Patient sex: M
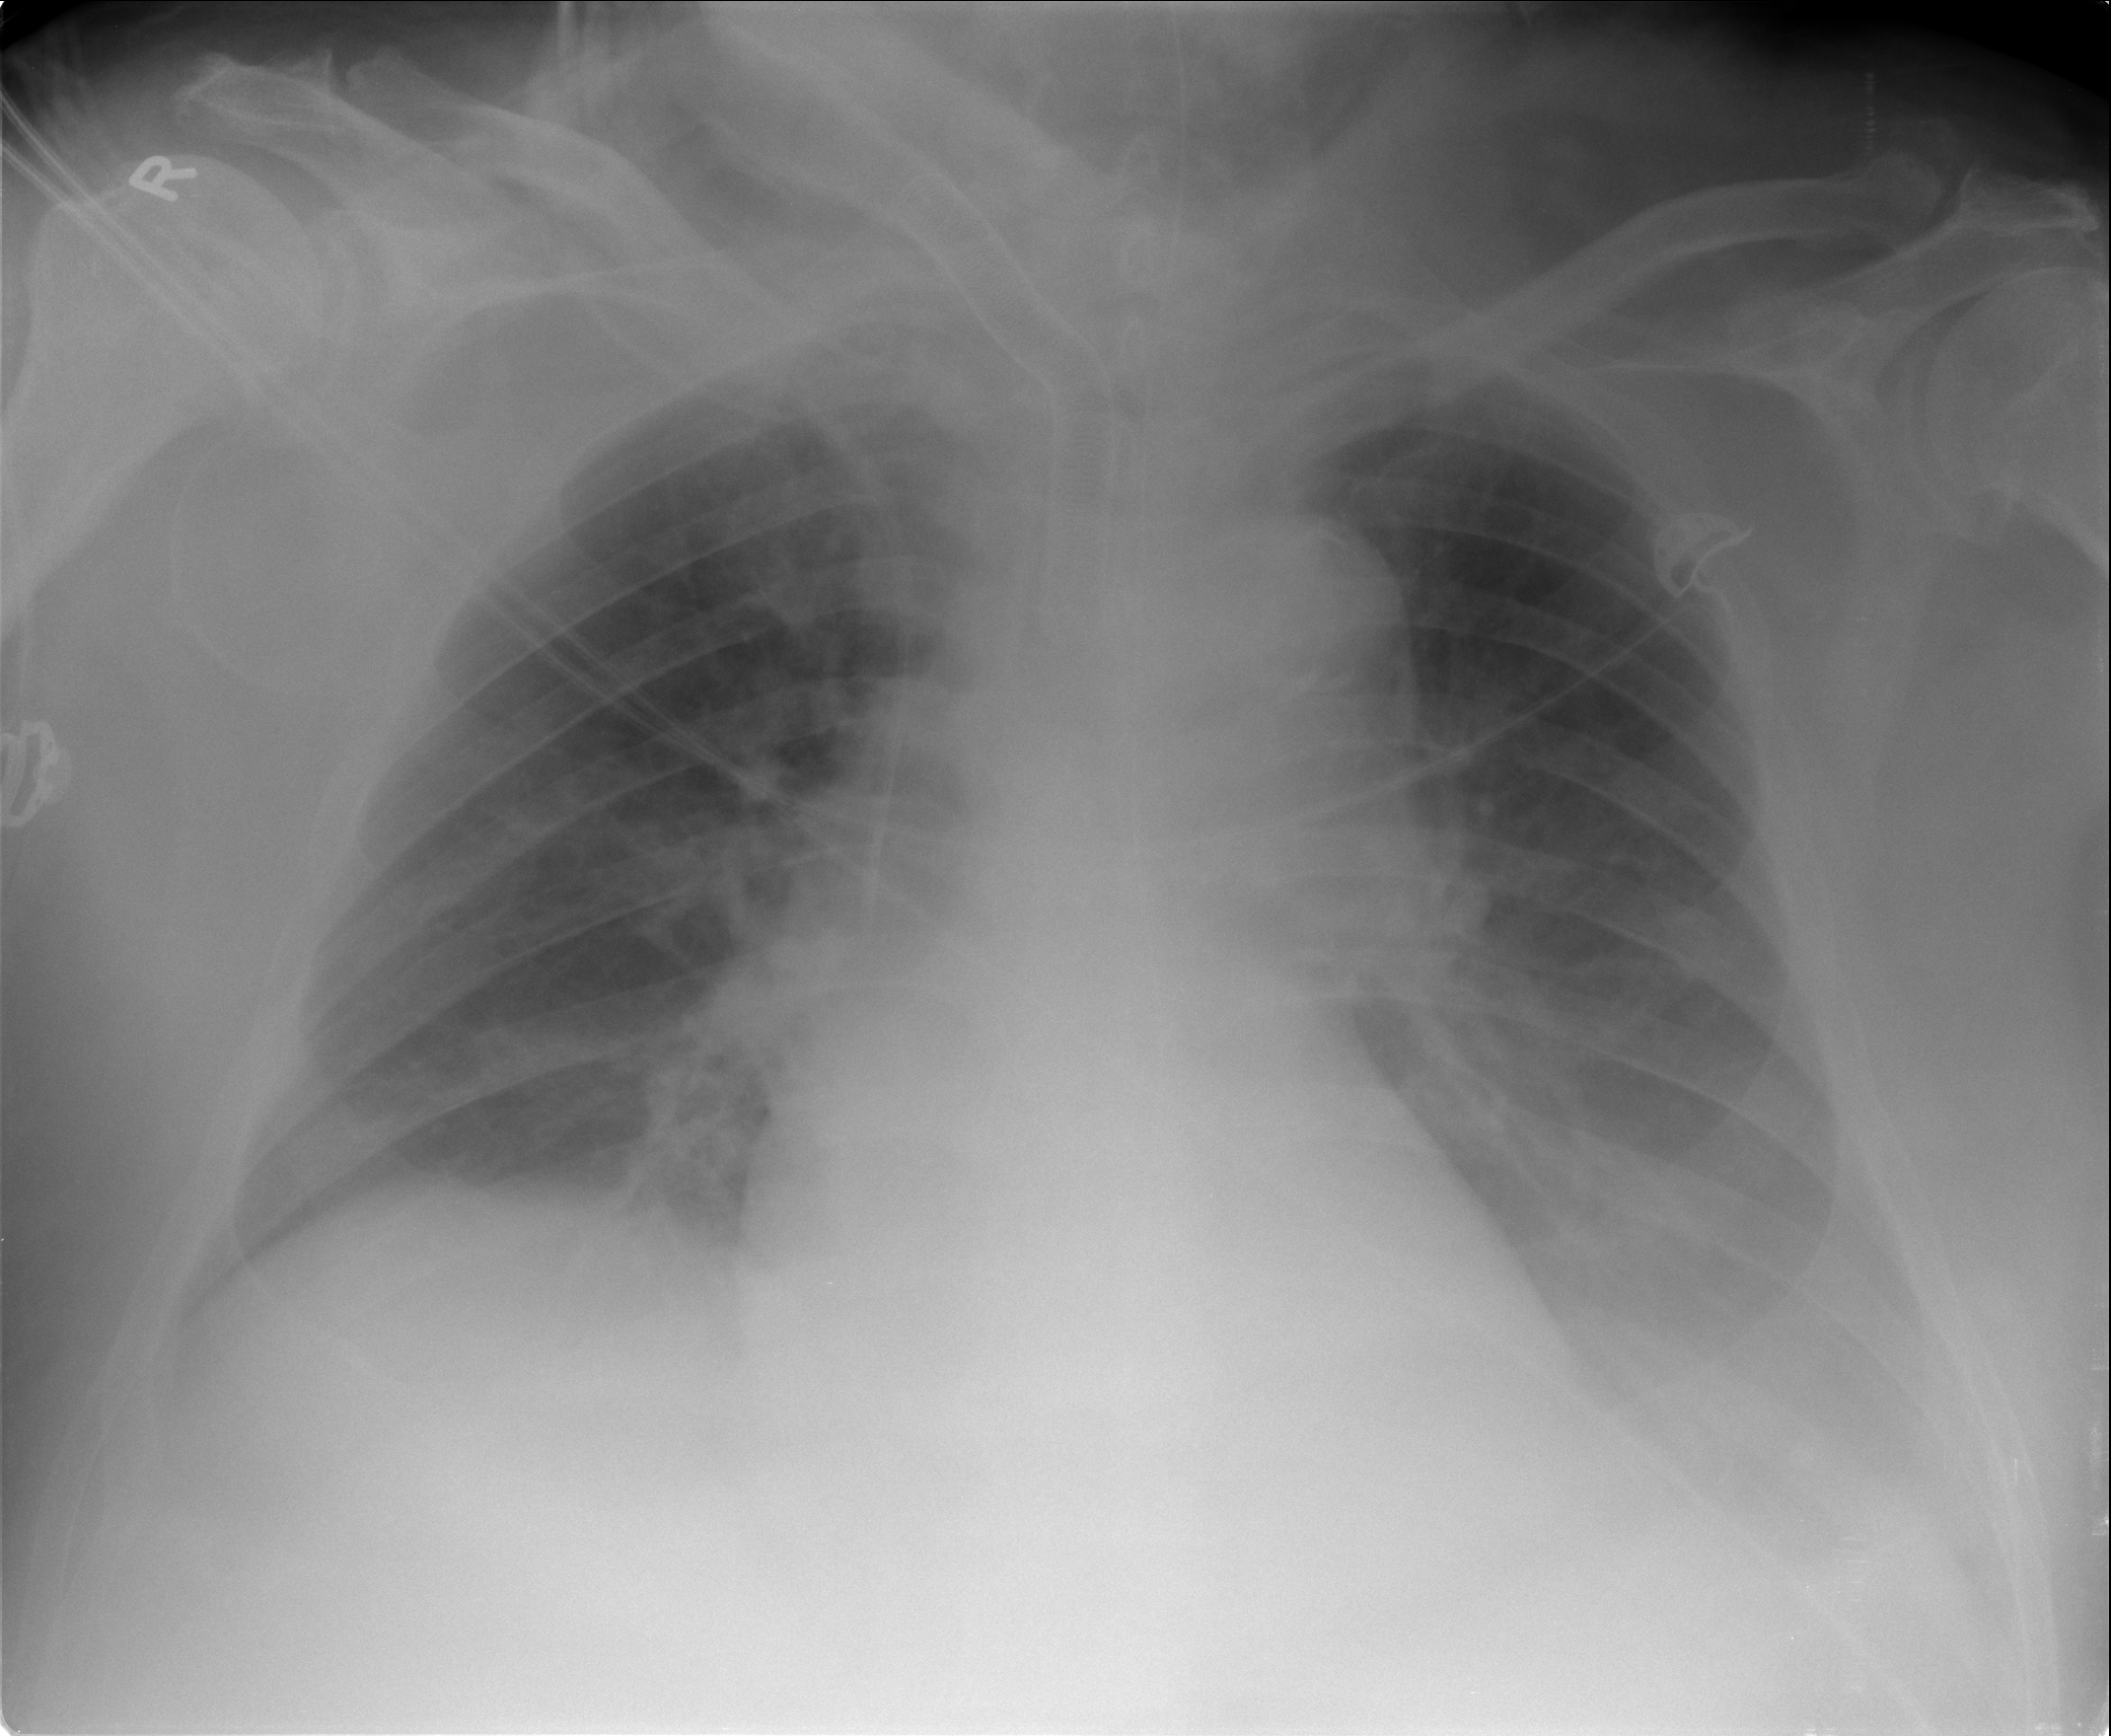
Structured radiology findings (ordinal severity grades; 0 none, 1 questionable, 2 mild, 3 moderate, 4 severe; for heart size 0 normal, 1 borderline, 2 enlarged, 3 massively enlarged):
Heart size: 0
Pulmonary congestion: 0
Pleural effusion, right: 0
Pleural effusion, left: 2
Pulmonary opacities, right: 0
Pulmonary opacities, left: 0
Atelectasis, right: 0
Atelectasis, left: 2